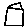
Label: house